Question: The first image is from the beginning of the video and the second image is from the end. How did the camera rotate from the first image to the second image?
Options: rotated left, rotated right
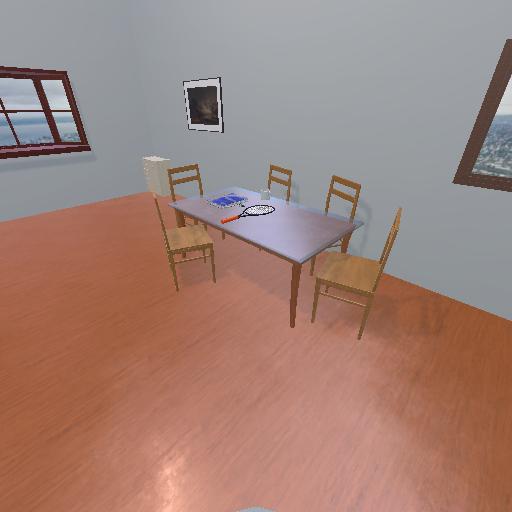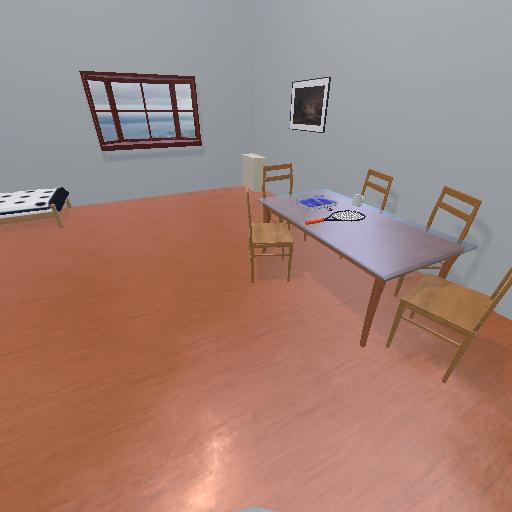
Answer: rotated left